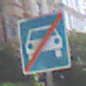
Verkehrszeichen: EndeKraftfahrstrasse
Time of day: MorningAfternoon
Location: Outdoor (Urban)
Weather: PartlyCloudy
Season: NotSpecified
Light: Natural